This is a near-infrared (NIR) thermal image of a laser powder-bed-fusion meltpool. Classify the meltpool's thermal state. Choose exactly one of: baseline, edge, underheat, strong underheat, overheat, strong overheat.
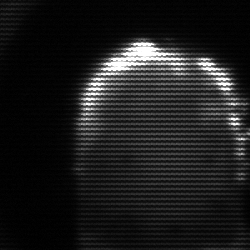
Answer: baseline